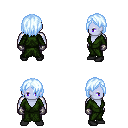
a pixel art fantasy rpg character, male body template, dark elf, purple skin, green robe, metal pants, white cyan bangs hairstyle, metal gloves, black shoes, four views (front, back, left, right), 2x2 character sprite sheet, small pixel art, hard edges, no anti-aliasing